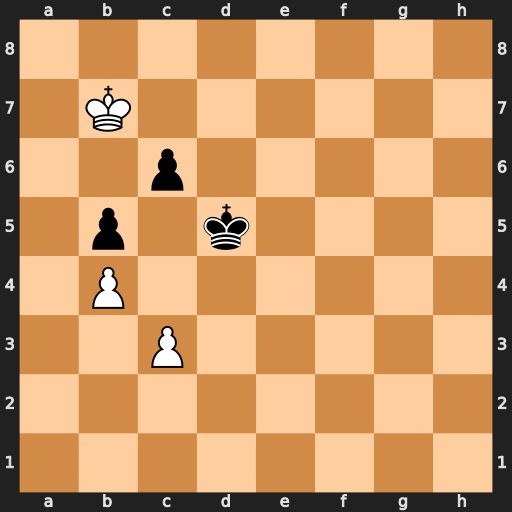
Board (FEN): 8/1K6/2p5/1p1k4/1P6/2P5/8/8
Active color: w
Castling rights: -
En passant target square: -
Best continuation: Kc7 c5 Kb6 cxb4 cxb4 Kc4 Ka5